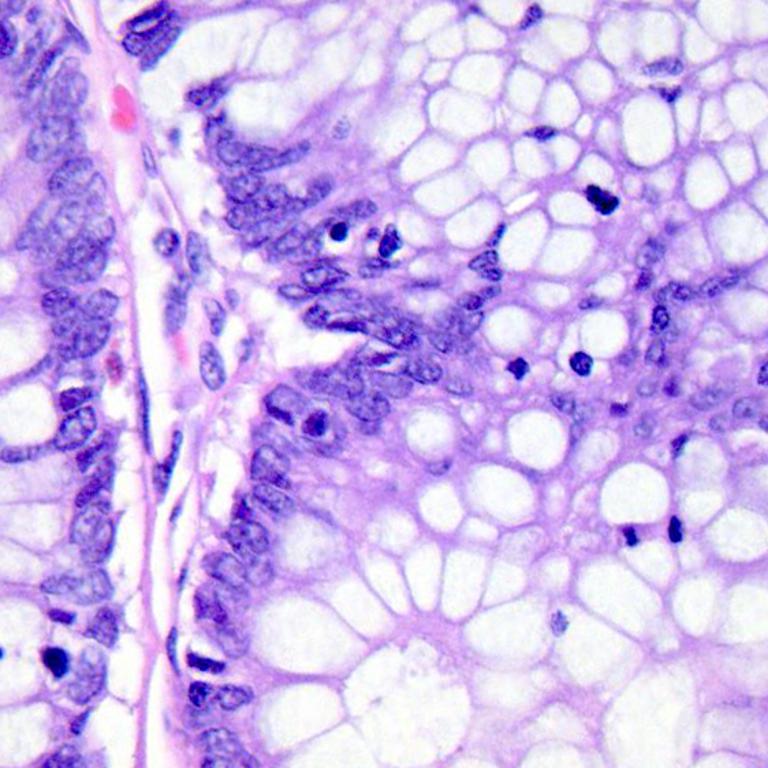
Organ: colon
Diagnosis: benign